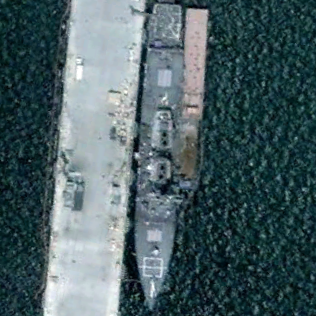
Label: destroyer